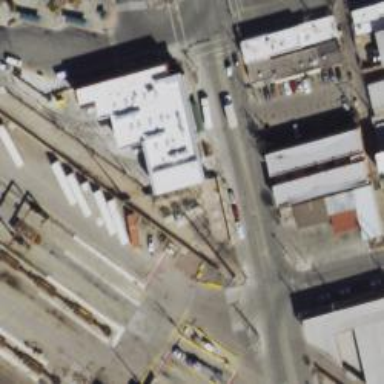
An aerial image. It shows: Yard serving as building passage tunnel for trams.